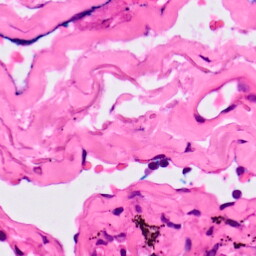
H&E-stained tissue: Lung